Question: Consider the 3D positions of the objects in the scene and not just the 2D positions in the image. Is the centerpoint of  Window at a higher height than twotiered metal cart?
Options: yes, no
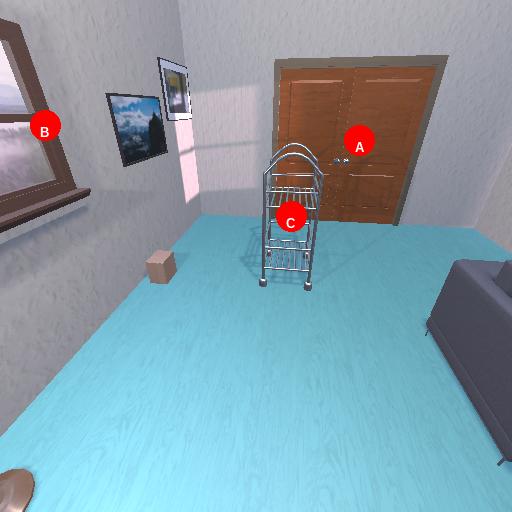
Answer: yes